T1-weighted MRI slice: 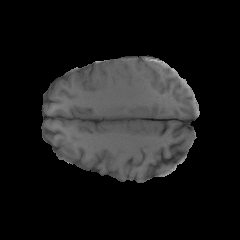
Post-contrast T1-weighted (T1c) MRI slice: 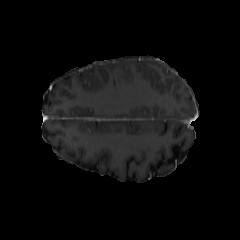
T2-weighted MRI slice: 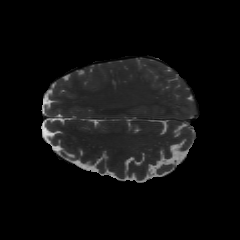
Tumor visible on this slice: no